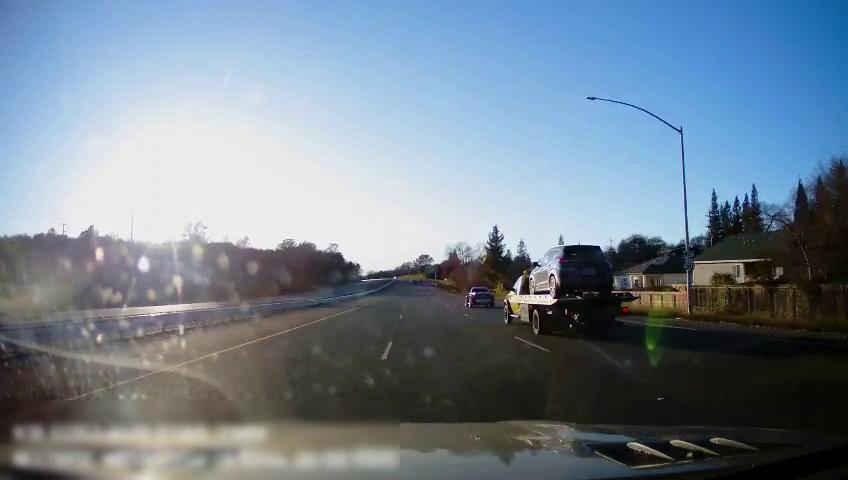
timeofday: Day
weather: Sunny
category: Drivable Space
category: Drivable Space
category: Vehicles | Car
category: Vehicles | Truck
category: Lanes | Current Lane
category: Lanes | Current Lane
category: Lanes | Alternate Lane
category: Lanes | Alternate Lane
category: Traffic | Signs